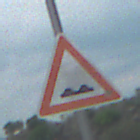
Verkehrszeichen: UnebeneFahrbahn
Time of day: MorningAfternoon
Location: Outdoor (Nature)
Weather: PartlyCloudy
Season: NotSpecified
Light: Natural